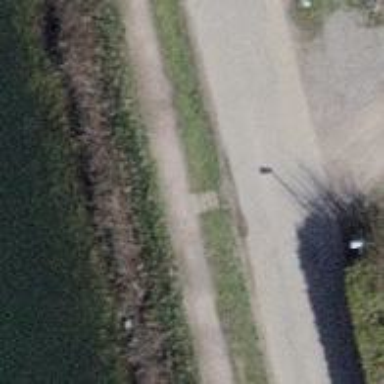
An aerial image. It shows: Set of steps on the road.